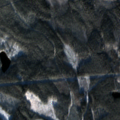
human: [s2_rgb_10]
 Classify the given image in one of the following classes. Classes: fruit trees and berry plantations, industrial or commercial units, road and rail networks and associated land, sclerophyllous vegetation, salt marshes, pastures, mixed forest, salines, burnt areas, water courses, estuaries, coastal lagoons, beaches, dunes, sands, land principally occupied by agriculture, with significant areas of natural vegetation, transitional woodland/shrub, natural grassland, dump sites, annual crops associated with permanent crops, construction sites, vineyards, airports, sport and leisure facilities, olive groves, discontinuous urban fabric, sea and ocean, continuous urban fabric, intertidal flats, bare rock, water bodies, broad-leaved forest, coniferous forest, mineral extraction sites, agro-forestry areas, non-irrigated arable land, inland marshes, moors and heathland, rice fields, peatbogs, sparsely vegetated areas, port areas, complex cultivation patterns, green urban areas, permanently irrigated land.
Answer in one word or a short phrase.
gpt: coniferous forest, mixed forest, transitional woodland/shrub